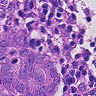
Metastatic tissue present: yes